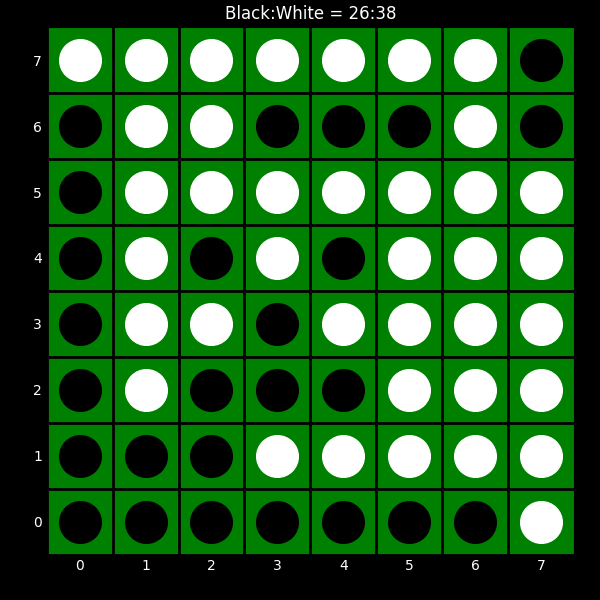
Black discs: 26
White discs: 38